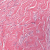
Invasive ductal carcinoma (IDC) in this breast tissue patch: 0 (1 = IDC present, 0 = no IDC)